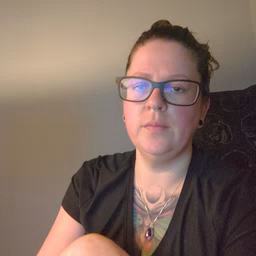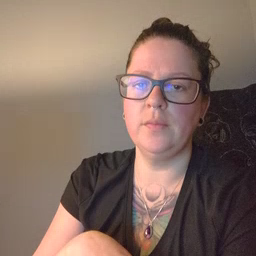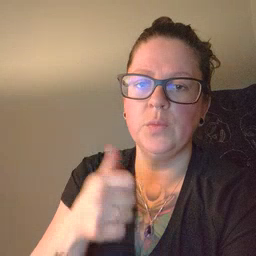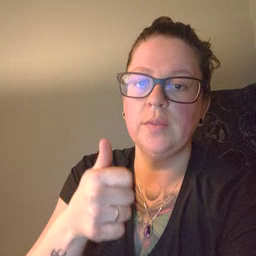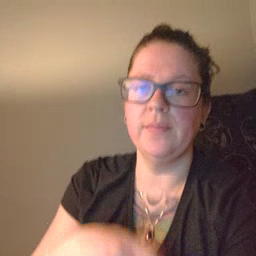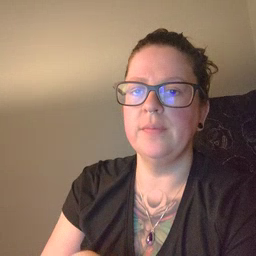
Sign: yourself